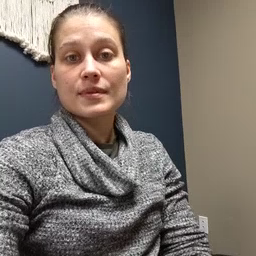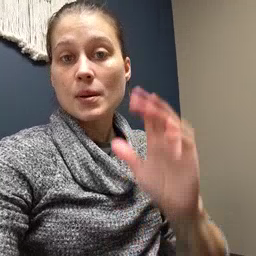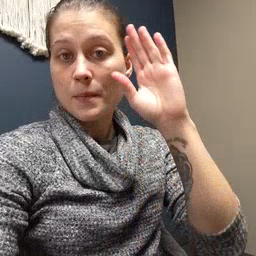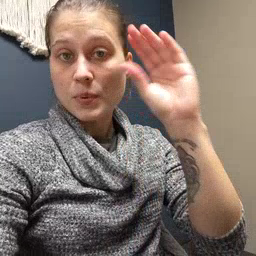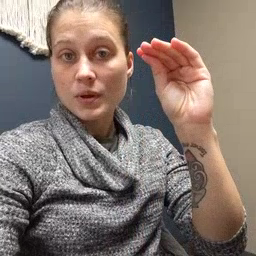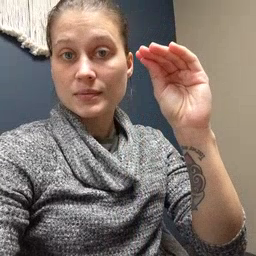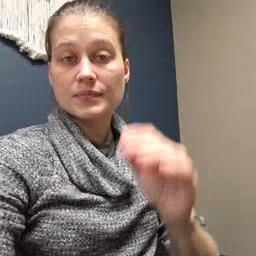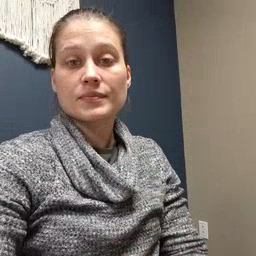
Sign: boy